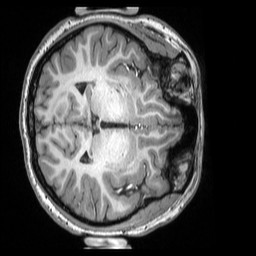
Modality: T1w
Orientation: axial